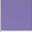
Piece: xx